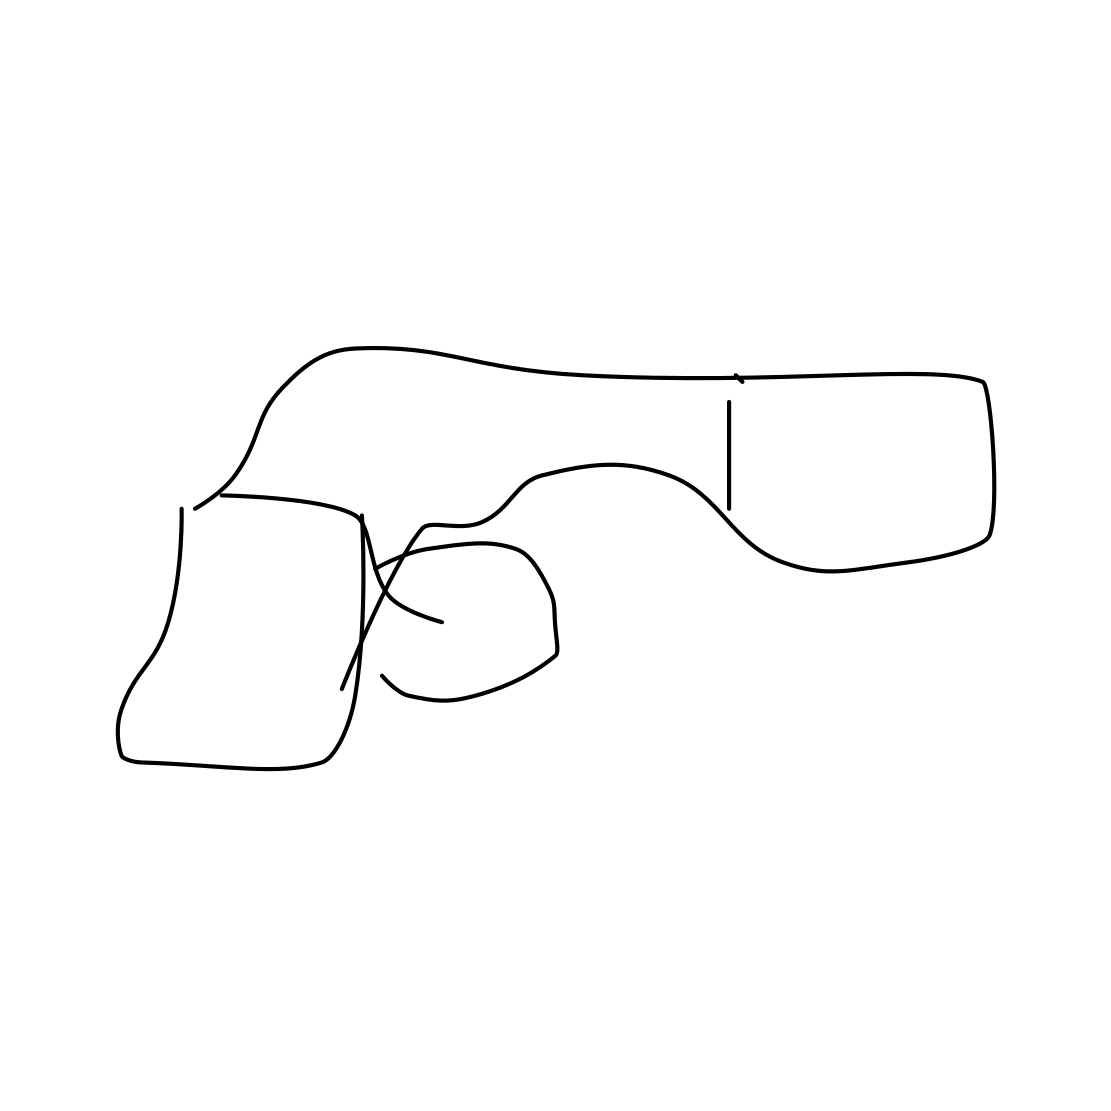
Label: revolver